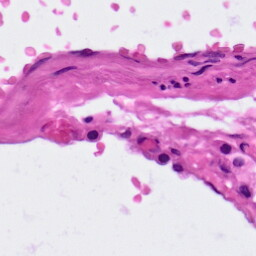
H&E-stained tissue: Lung